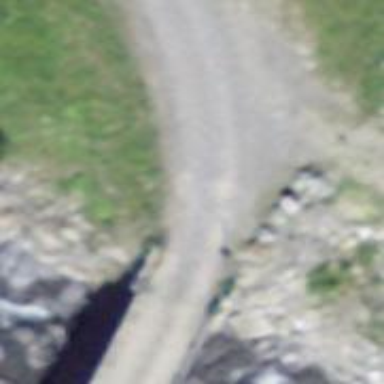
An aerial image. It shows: Track road with grade 4 bridge.